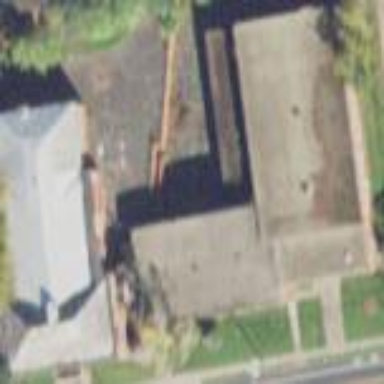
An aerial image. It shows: School building.